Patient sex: F
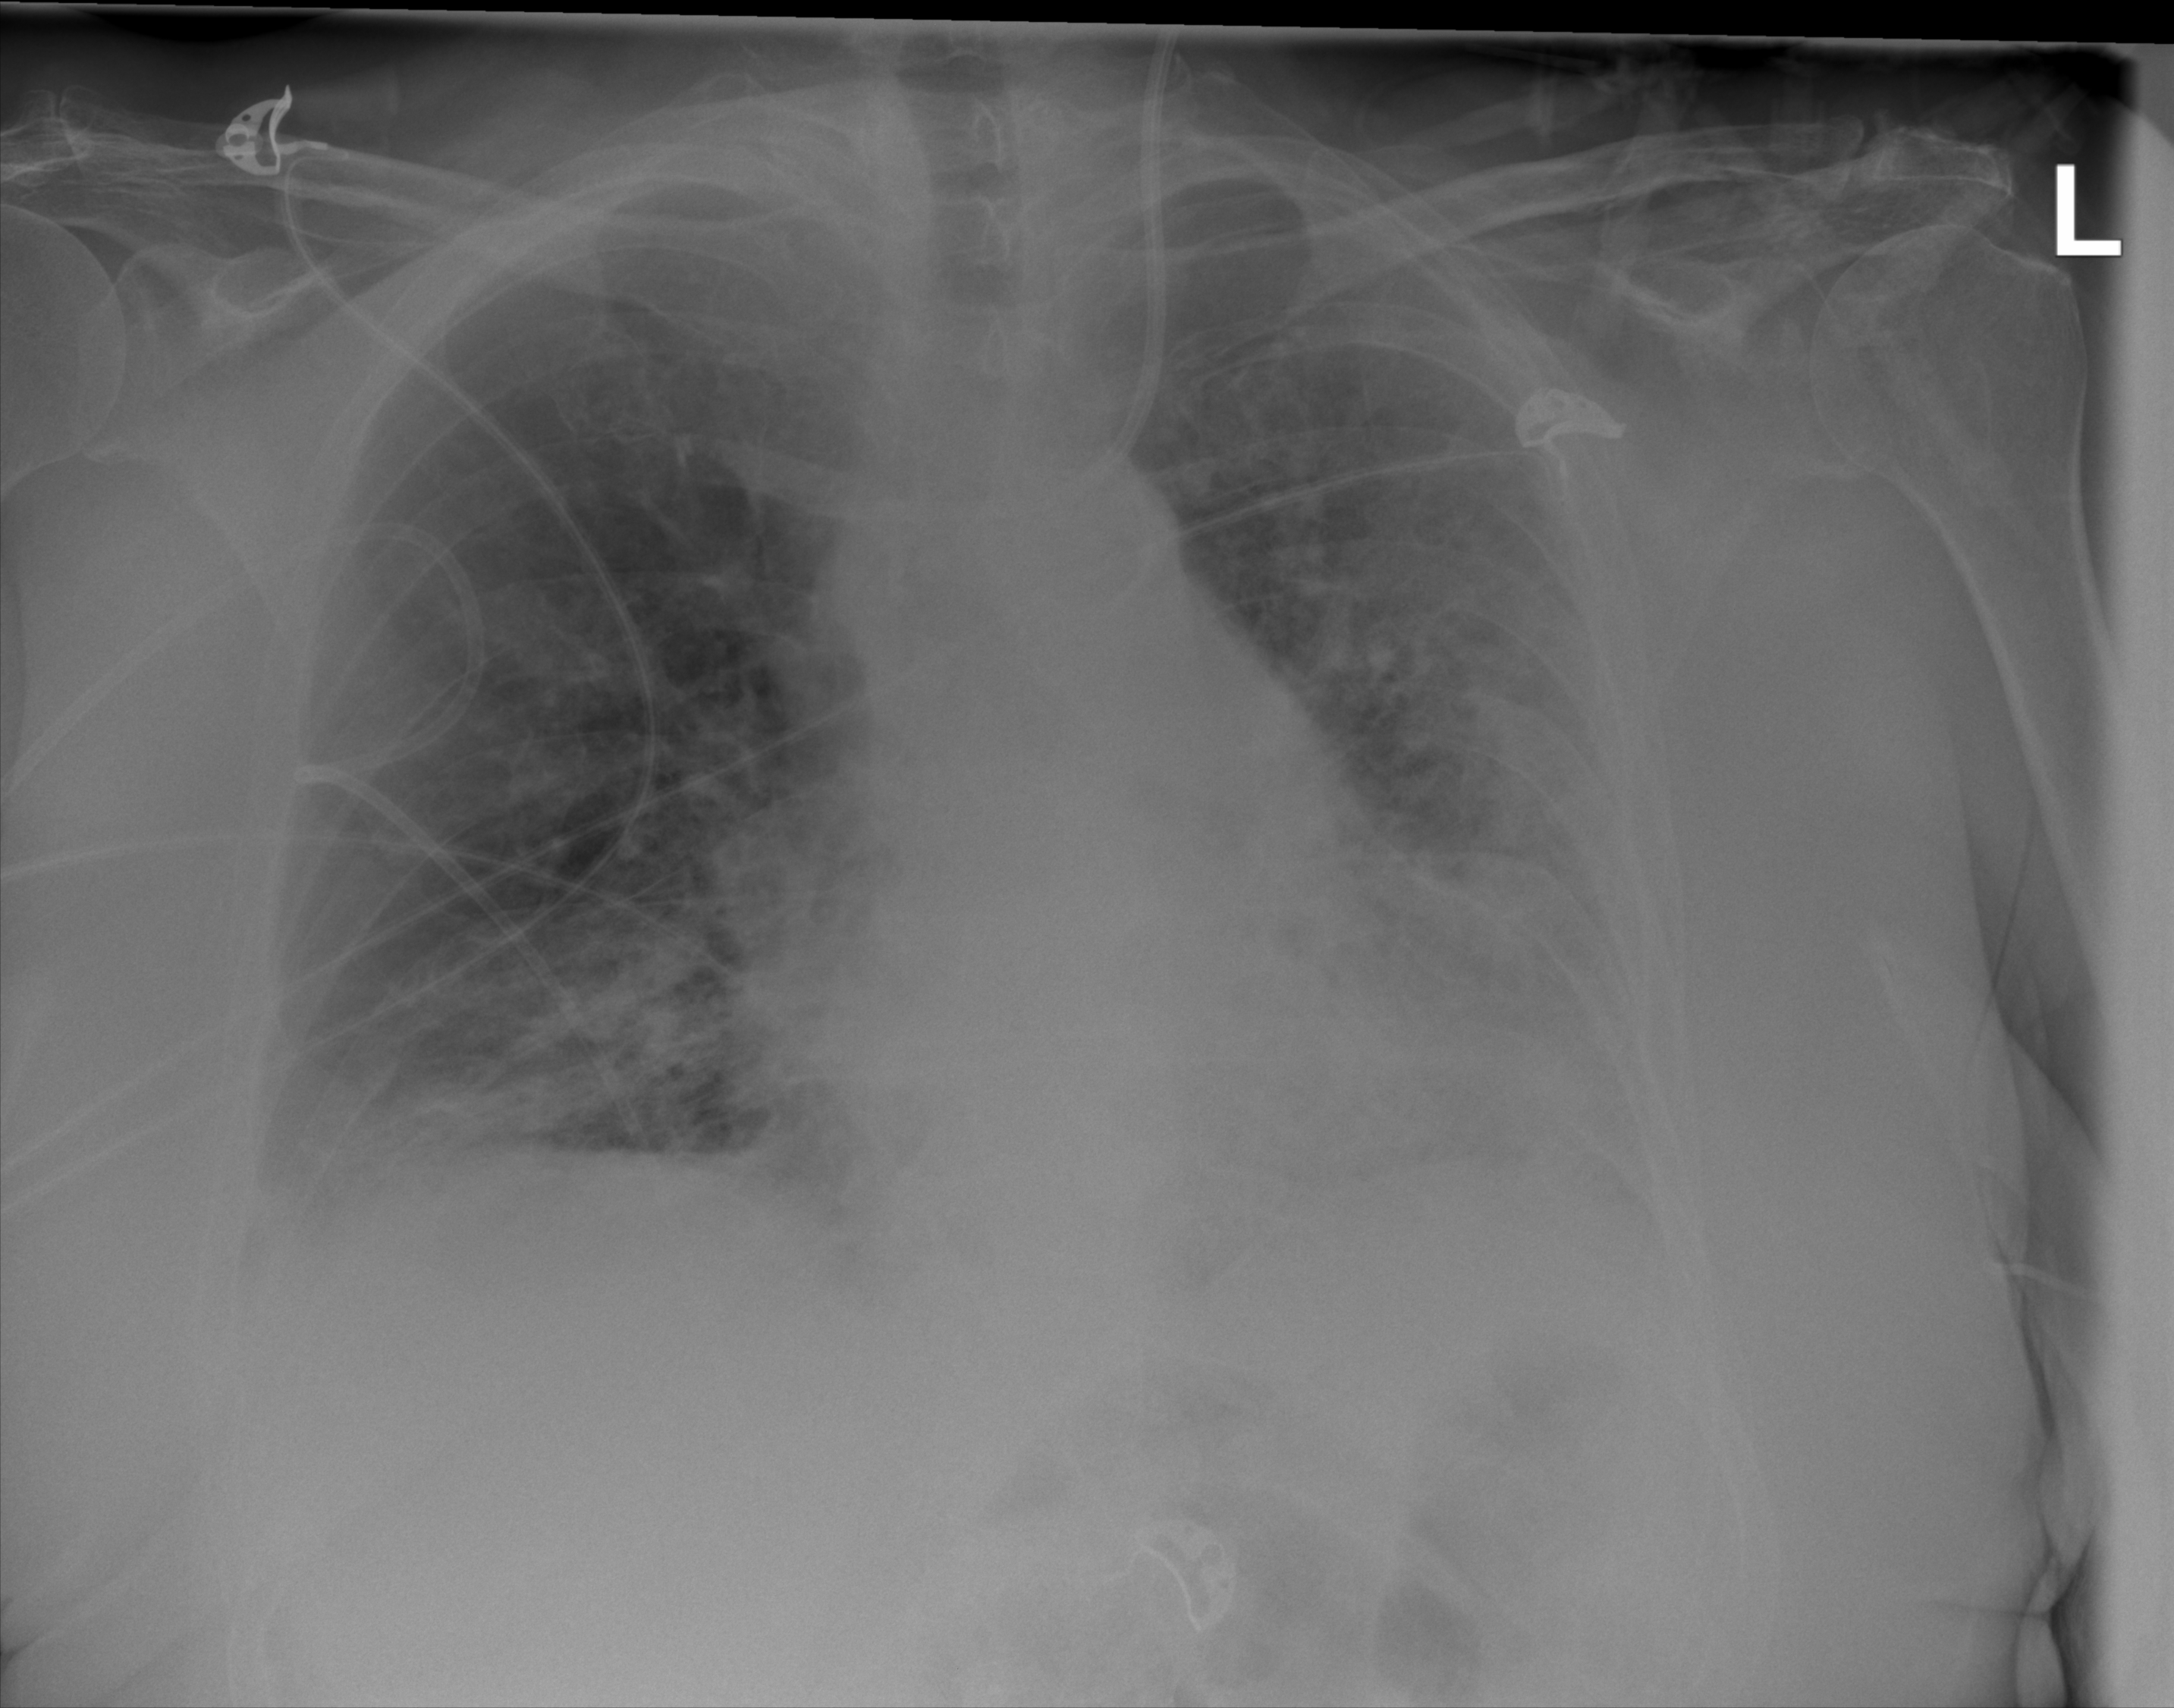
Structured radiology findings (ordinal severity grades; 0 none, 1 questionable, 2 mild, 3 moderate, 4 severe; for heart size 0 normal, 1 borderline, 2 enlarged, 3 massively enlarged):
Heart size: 2
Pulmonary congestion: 2
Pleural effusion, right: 2
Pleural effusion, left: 2
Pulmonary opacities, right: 2
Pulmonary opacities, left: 3
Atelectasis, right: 2
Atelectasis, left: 2